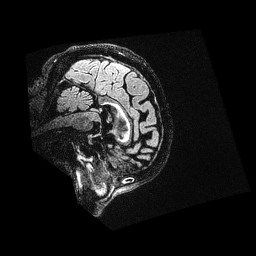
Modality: FLAIR
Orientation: sagittal
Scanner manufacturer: ge
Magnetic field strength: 1.5 T
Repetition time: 7 s
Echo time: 0.1332 s